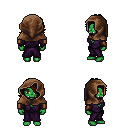
a pixel art fantasy rpg character, female body template, orc, green skin, purple robe, metal pants, brown swoop hairstyle, cloth hood, leather bracers, four views (front, back, left, right), 2x2 character sprite sheet, small pixel art, hard edges, no anti-aliasing